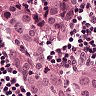
Metastatic tissue present: yes